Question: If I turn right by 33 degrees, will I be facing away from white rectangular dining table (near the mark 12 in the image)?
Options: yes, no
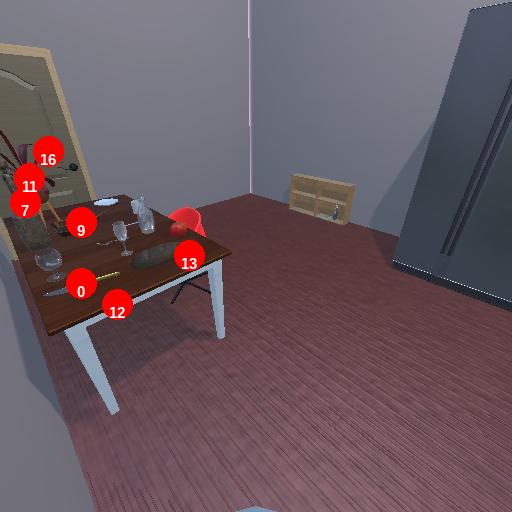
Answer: yes